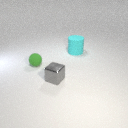
large cyan rubber cylinder to the right of small green rubber sphere